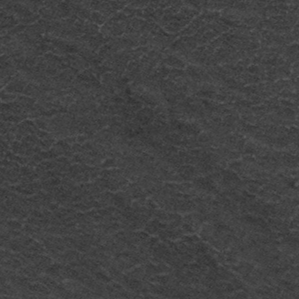
Label: frost